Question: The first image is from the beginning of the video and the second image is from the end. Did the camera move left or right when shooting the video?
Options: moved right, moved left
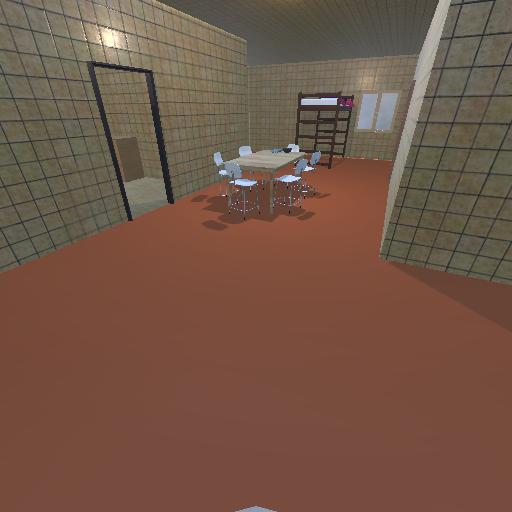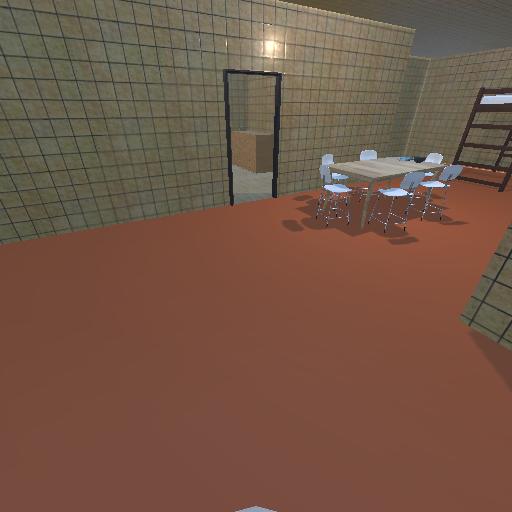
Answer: moved right